Question: So I have 2 tables and I want to Table 1 so that it is the Union of Table 1 and Table 2. Any suggestions?

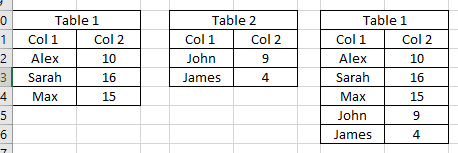
Answer: It you just want to insert rows of 'table2' into 'table1'. If so:
'''
insert into table1 (col1, col2)
select col1, col2 from table2
'''
You might be looking to a more subtle logic, like,: insert names that do not exist, and update values on name that exist already. If so, I would recommend 'on conflict'. For this to work, you need a unique constraint on 'table2(col1)', and then:
'''
insert into table1 (col1, col2)
select col1, col2 from table2
on conflict (col1) do update set col2 = excluded.col2
'''